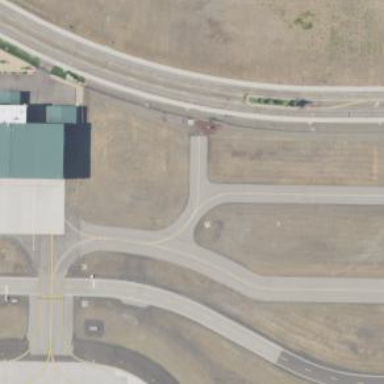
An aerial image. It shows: Image of taxiway at airport.